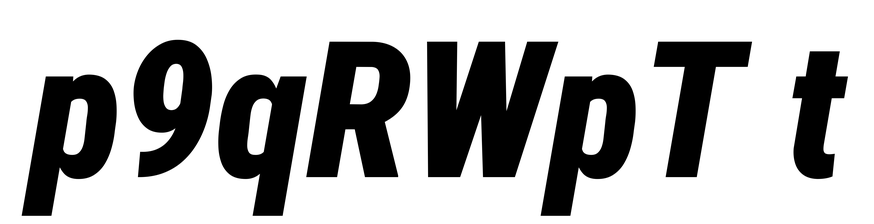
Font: Roboto-Italic_Condensed_Black_Italic